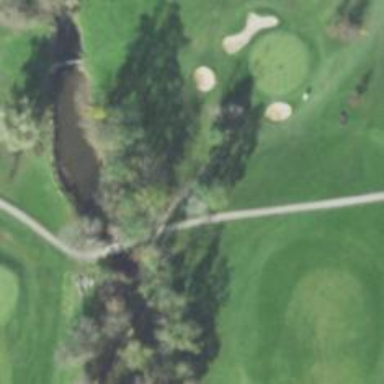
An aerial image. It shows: Service road used as golf cart path.